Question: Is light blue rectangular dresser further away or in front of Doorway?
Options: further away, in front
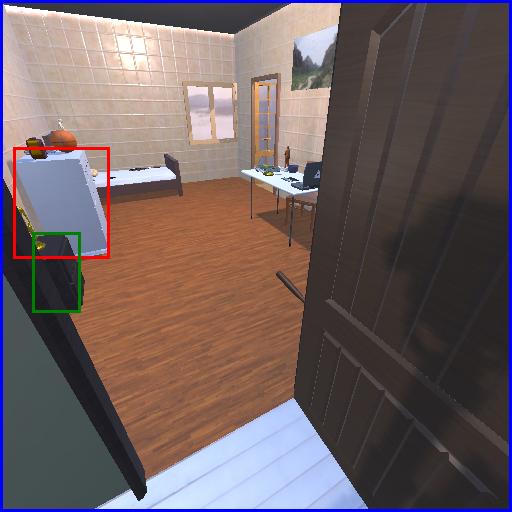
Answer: further away